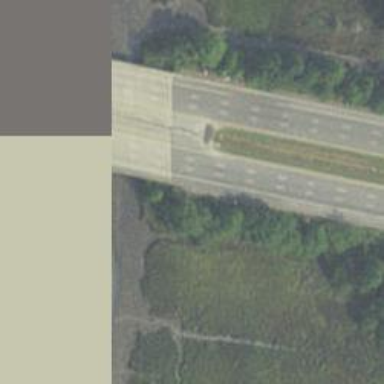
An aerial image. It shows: Low water crossing bridge on motorway.